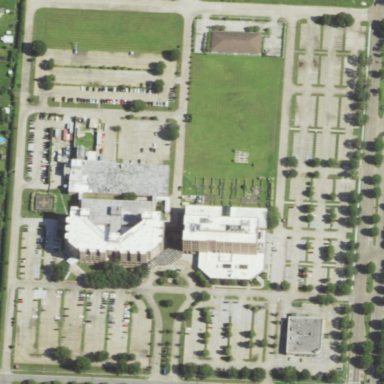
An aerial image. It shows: Hospital providing healthcare services.